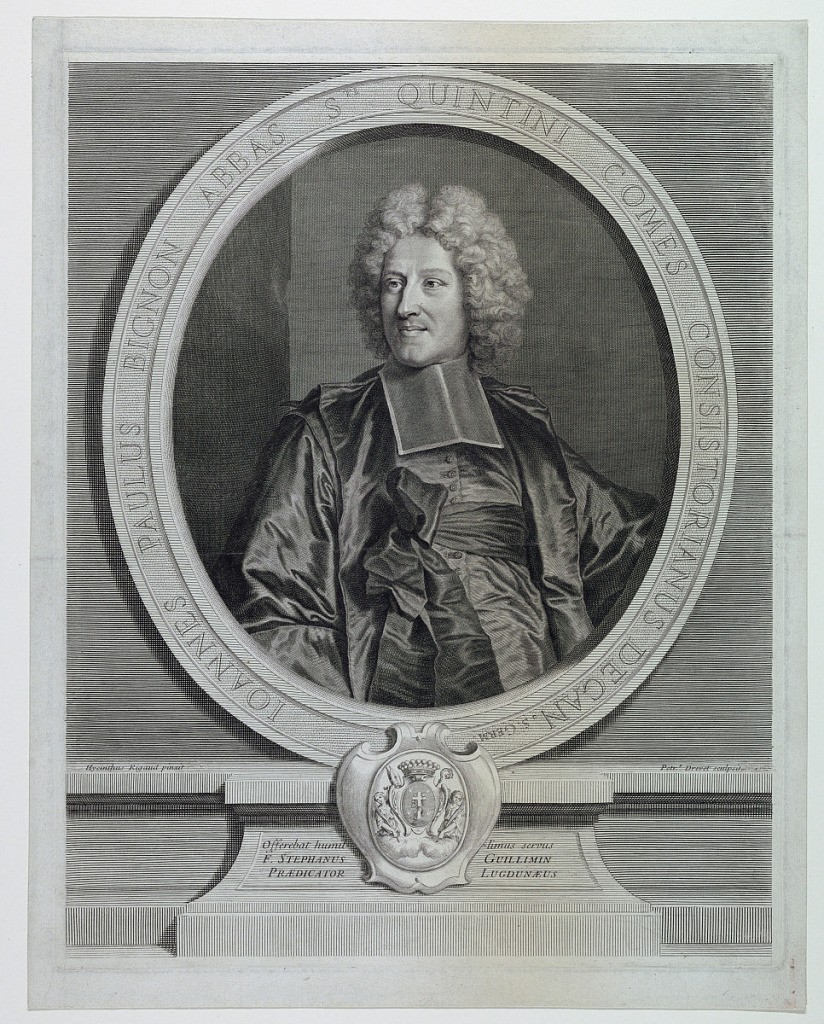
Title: Portrait of Jean Paul Bignon, Abbé of St. Quentin
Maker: Pierre Drevet, 1663 - 1738
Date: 1707
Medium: Engraving on paper
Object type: Print
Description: Half-length portrait of a man, facing the spectator, the head turned toward the left. Enclosed in an oval frame, on a pedestal. Arms below in a cartouche. Title in frame. At lower left: "Hycinthus Rigaud pinxit"; at lower right: "Petr. Drevet Sculptsit."